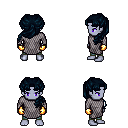
a pixel art fantasy rpg character, male body template, dark elf, purple skin, chain mail, teal pants, raven princess hairstyle, gold gloves, four views (front, back, left, right), 2x2 character sprite sheet, small pixel art, hard edges, no anti-aliasing